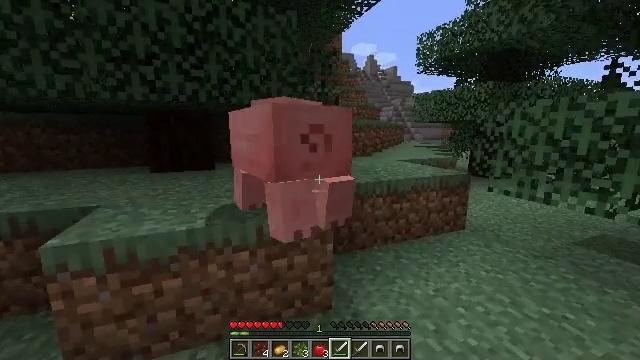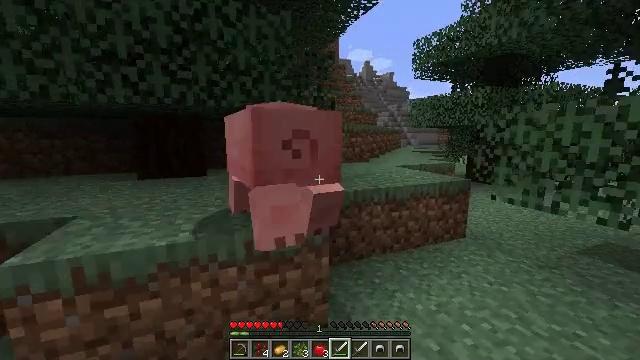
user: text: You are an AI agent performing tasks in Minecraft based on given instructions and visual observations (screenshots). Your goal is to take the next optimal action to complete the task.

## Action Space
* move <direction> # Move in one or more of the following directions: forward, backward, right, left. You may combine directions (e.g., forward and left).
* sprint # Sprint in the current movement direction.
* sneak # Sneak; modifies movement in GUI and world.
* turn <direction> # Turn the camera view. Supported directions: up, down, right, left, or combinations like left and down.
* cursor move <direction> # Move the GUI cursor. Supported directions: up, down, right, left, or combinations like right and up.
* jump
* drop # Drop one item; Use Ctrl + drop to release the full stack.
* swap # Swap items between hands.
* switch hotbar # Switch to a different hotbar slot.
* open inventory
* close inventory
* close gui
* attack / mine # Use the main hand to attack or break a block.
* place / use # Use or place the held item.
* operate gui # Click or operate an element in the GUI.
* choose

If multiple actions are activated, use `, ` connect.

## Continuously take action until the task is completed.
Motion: motion action
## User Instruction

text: Hunt animals.
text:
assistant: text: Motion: move forward, turn up
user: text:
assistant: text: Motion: no_op